Question:
I'm making a project in Winforms that's supposed to take values from the t Array, add them with the value inside a C variable that I have yet to declare and show the results in the tf textbox array when I press the FIFO button. My problem is that I can't seem to do this properly. I've been trying regular additions and whatnot to make sure that the contents of ti or t show on tf, and yet nothing seems to work at all. My main issue is that the program only takes the first value of the array, instead of taking them all. I'll be posting my code below.
'''
public partial class Form1 : Form
{
public Form1()
{
InitializeComponent();
foreach (Control c in this.Controls)
{
if (c.GetType() == typeof(TextBox))
{
((TextBox)(c)).Text = "0";
}
}
}
private void fifo_Click(object sender, EventArgs e)
{
int c = 0;
int[] ti = { 0, 1, 2, 3, 4, 5 };
ti[0] = Convert.ToInt32(tiA.Text);
ti[1] = Convert.ToInt32(tiB.Text);
ti[2] = Convert.ToInt32(tiC.Text);
ti[3] = Convert.ToInt32(tiD.Text);
ti[4] = Convert.ToInt32(tiE.Text);
ti[5] = Convert.ToInt32(tiF.Text);
int[] t = { 0, 1, 2, 3, 4, 5 };
t[0] = Convert.ToInt32(ta.Text);
t[1] = Convert.ToInt32(tb.Text);
t[2] = Convert.ToInt32(tc.Text);
t[3] = Convert.ToInt32(td.Text);
t[4] = Convert.ToInt32(te.Text);
t[5] = Convert.ToInt32(tf.Text);
int[] tf1 = { 0, 1, 2, 3, 4, 5 };
tf1[0] = Convert.ToInt32(tfA.Text);
tf1[1] = Convert.ToInt32(tfB.Text);
tf1[2] = Convert.ToInt32(tfC.Text);
tf1[3] = Convert.ToInt32(tfD.Text);
tf1[4] = Convert.ToInt32(tfE.Text);
tf1[5] = Convert.ToInt32(tfF.Text);
for (int i = 0; i <= 0; i++)
{
ti[i] = tf1[i] + 5;
}
}
}
'''
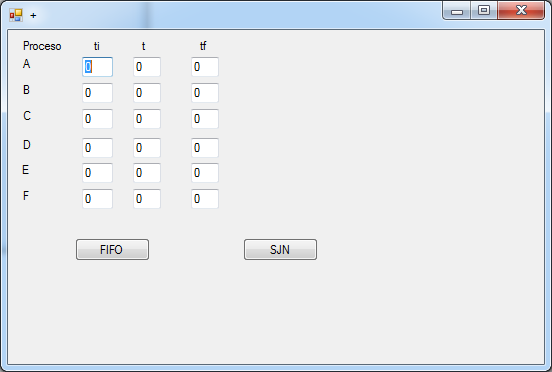
Answer: Since you always work with 6 elements, you can change your array creation to this:
'''
const int size = 6;
int[] ti = new int[size];
int[] t = new int[size];
int[] tf1 = new int[size];
'''
And the loop changes to
'''
for (int i = 0; i < size; i++)
{
ti[i] = tf1[i] + 5;
}
'''
By the way, what does the '+5' expression mean?